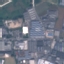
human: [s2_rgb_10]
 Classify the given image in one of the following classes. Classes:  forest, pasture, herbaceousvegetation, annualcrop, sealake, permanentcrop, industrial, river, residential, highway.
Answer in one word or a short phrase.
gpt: Industrial